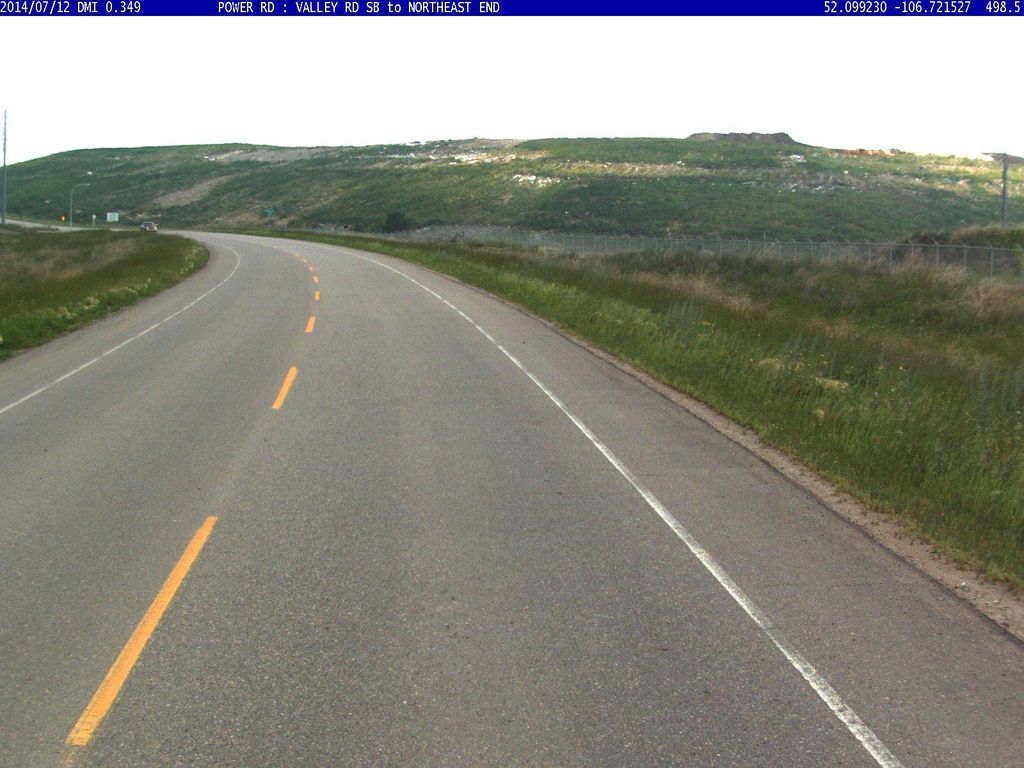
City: saskatoon